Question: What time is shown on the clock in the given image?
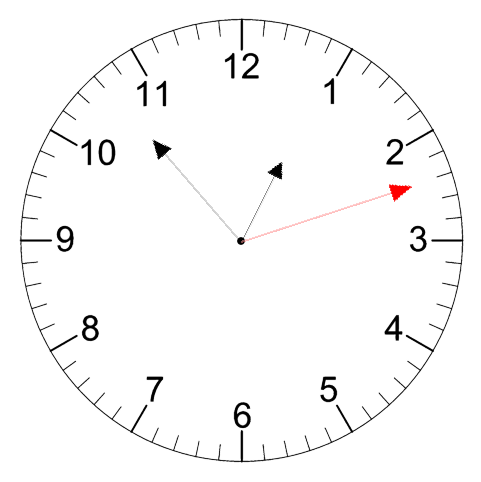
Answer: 12:53:12